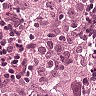
Metastatic tissue present: yes